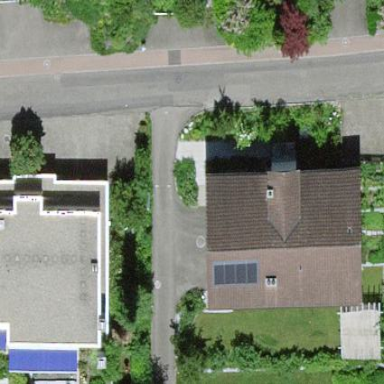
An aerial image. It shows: Residential building.